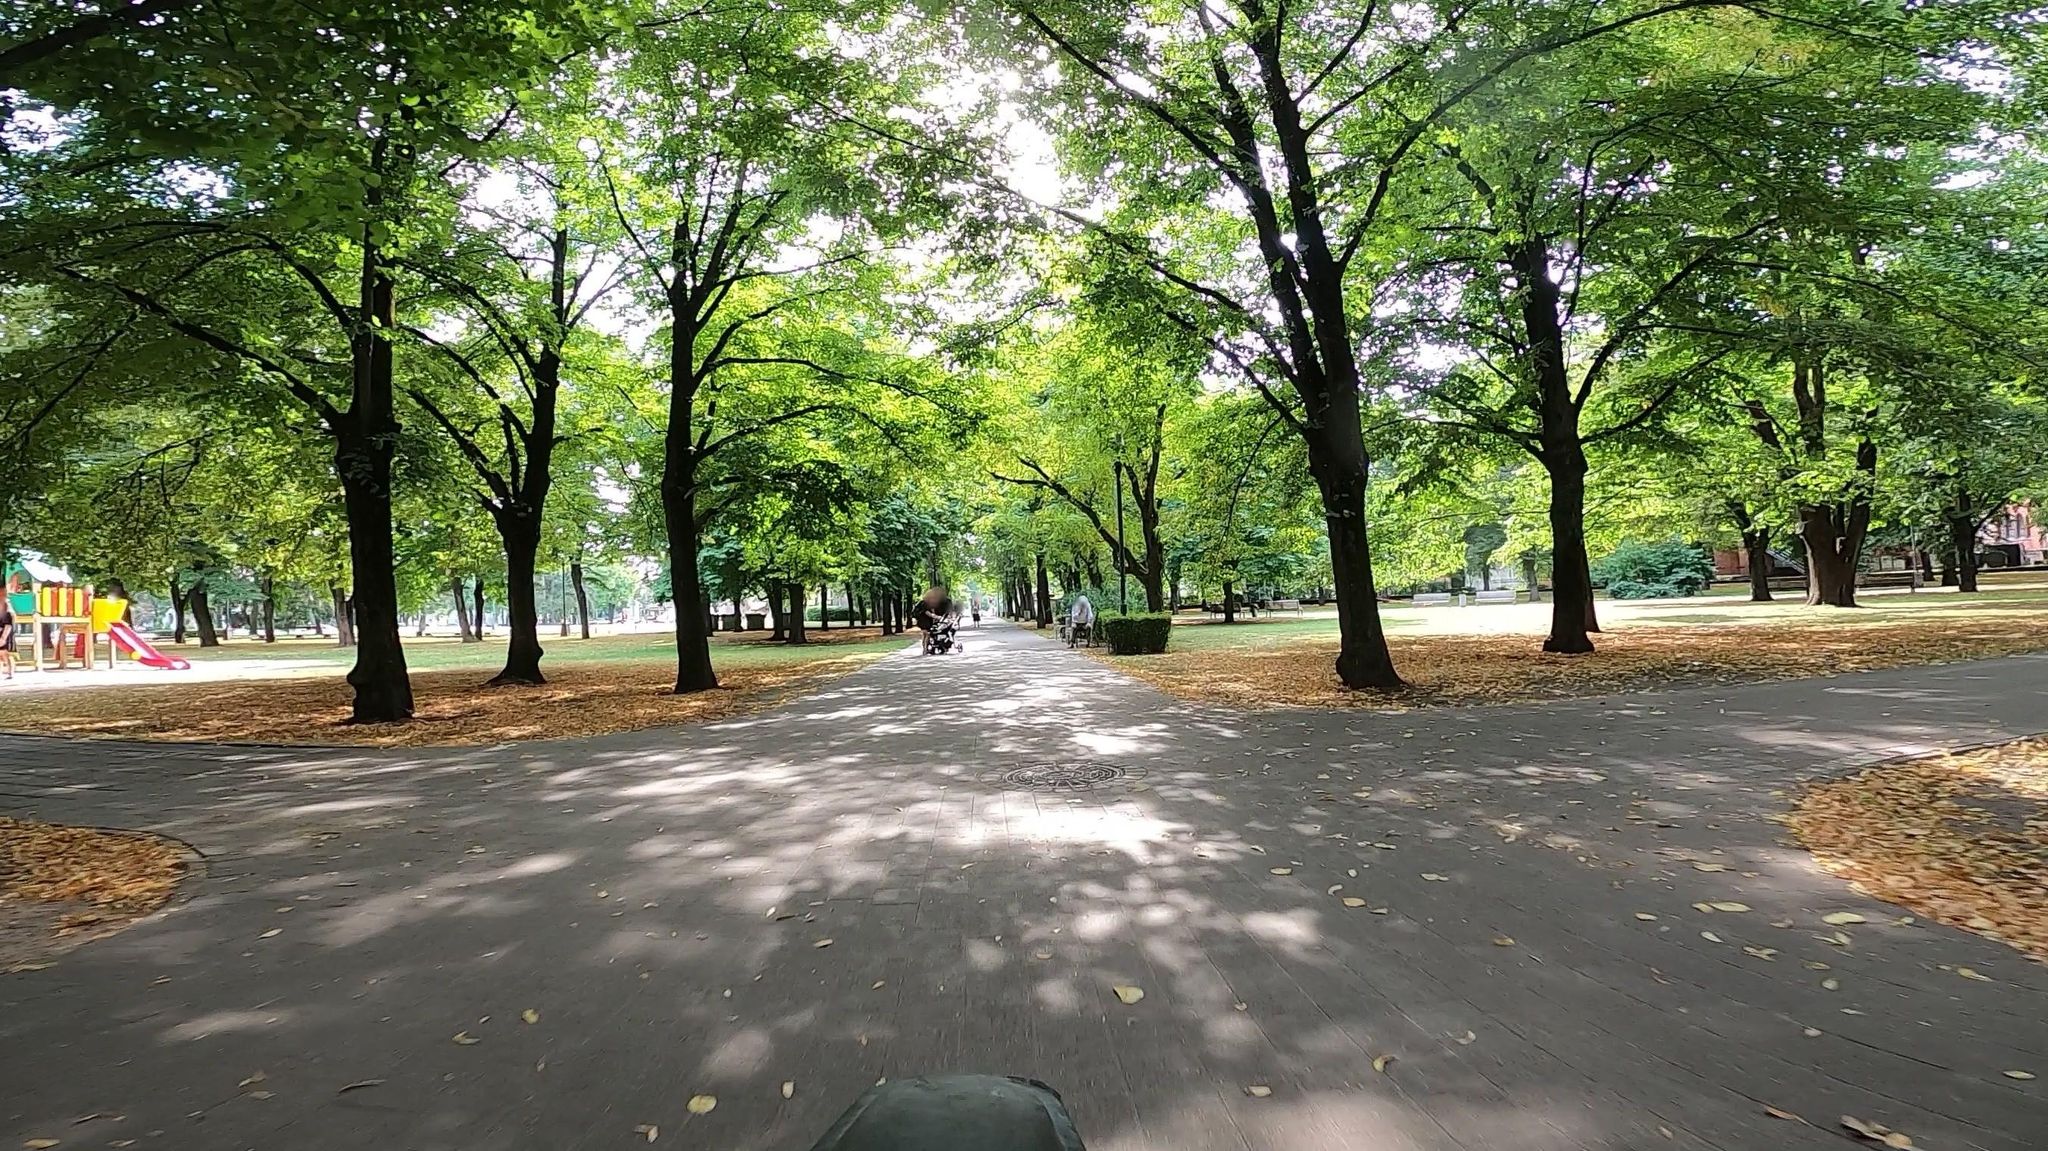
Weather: clear
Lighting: day
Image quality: slightly poor
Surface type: walking surface
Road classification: cycleway
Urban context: urban centre
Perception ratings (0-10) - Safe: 9.56, Lively: 7.63, Beautiful: 9.5, Boring: 5.49, Depressing: 5.33, Wealthy: 8.15